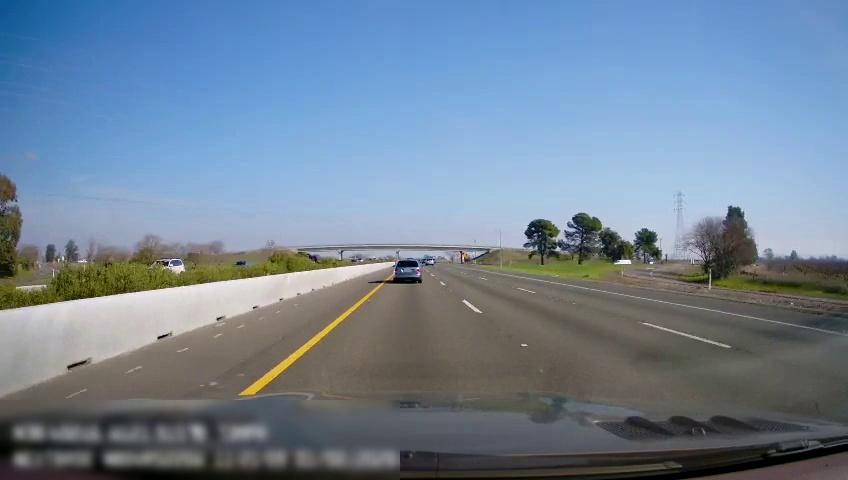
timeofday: Day
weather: Sunny
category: Drivable Space
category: Vehicles | Van
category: Vehicles | Car
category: Vehicles | SUV
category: Vehicles | Car
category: Lanes | Current Lane
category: Lanes | Alternate Lane
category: Lanes | Current Lane
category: Lanes | Alternate Lane
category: Lanes | Alternate Lane